Question: Im trying to have a summary page and using a MUI Dialog to acheive this.
This is the dialog I have:

But I am trying to make the two sides line up at the top instead of there being space above "Title 2". It seems that the Typographys are added from the bottom up starting with the last one in each div. The JSX Im using is:
'''
<Dialog className={classes.dialog} open={open} fullWidth maxWidth="md">
<DialogTitle disableTypography className={classes.dialogTitle}>
<Typography align="center" variant="h5">
Summary
</Typography>
</DialogTitle>
<DialogContent dividers>
<div
className={
booleanVar === true ? classes.test1 : classes.test3
}
>
<Typography
align="center"
variant="h6"
>{'Title 1'}</Typography>
<Typography align="left" variant="h6">{'Three'}</Typography>
<Typography align="left" variant="h6">{'Line'}</Typography>
<Typography align="left" variant="h6">{'Email:'}</Typography>
</div>
{booleanVar === true ? (
<div className={classes.test2}>
<Typography
align="center"
variant="h6"
>{'Title 2'}</Typography>
<Typography variant="h6">{'Two Line'}</Typography>
<Typography variant="h6">{'Example'}</Typography>
</div>
) : null}
</DialogContent>
</Dialog>
'''
Additionally, the CSS is:
'''
const useStyles = makeStyles((theme) => ({
dialog: {
borderRadius: "10px",
height: "auto",
justifyContent: "center",
margin: "auto",
width: "auto"
},
dialogTitle: {
padding: "6px 24px 16px 24px",
textAlign: "center"
},
test1: {
width: "49%",
margin: "auto",
textAlign: "left",
display: "inline-block",
paddingRight: "5px"
},
test2: {
width: "49%",
margin: "auto",
textAlign: "center",
display: "inline-block",
borderLeft: "0.1em solid #e0e0e0",
paddingLeft: "5px"
},
test3: {
width: "100%",
margin: "auto",
textAlign: "center",
display: "inline-block"
}
}));
'''
If anyone knows a solution with the CSS thats what Id prefer but I am open to any working solution!
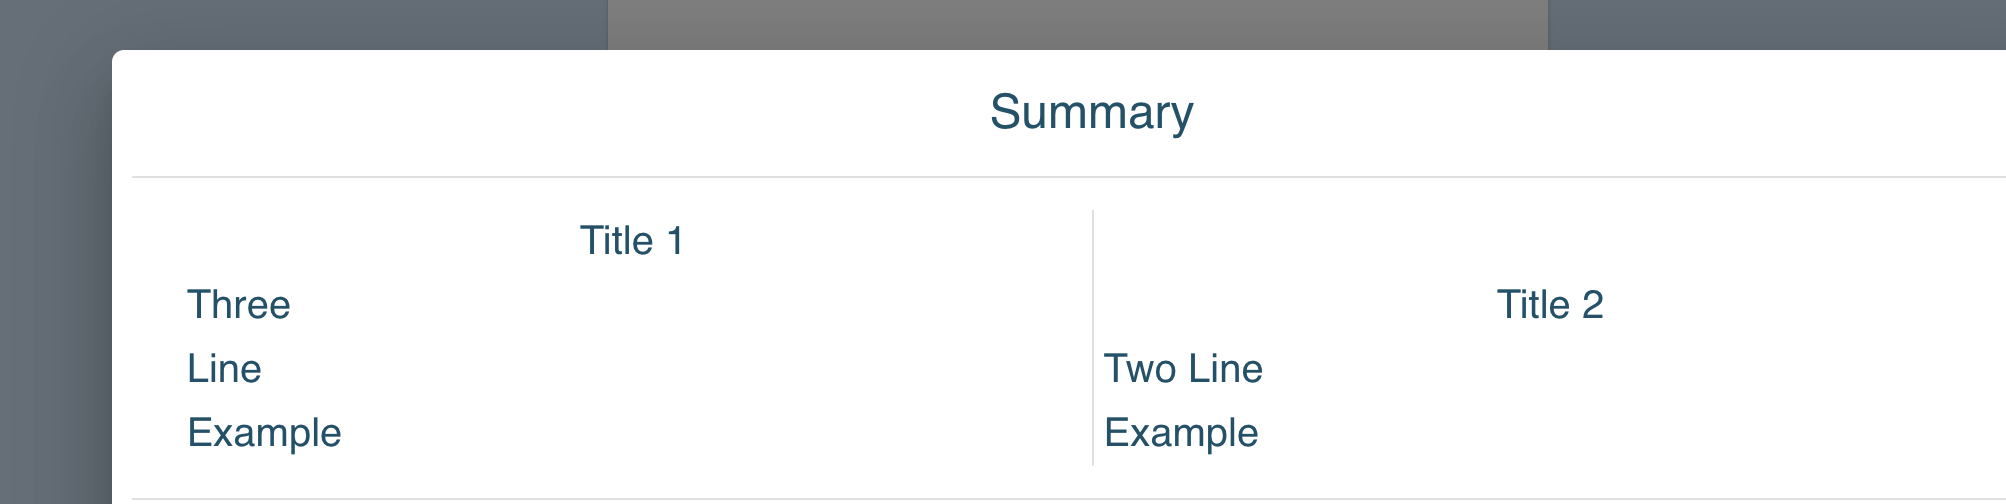
Answer: I was not able to find the origin of the issue, but I achieved the layout you wanted.
I modified the myDialog.js file a little bit, I removed the 'margin: "auto"', as it was not serving any purpose to your code from all three test classes namely 'test1', 'test2' and 'test3'.
After that imported a 'Box' component from Material UI like this:
'''
import {
Box, // here
Button,
Typography,
Dialog,
DialogActions,
DialogTitle,
DialogContent,
IconButton
} from "@material-ui/core";
'''
Then wrapped the dialog content with the '<Box>' component and added 'display="flex"' property to make apply flexbox layout to the wrapped div this way:
'''
<Box display="flex">
<div
className={
booleanVar !== undefined ? classes.test1 : classes.test3
}
>
<Typography align="center" variant="h6">{'Title 1'}</Typography>
<Typography align="left" variant="h6">{'Three'}</Typography>
<Typography align="left" variant="h6">{'Line'}</Typography>
<Typography align="left" variant="h6">{'Example'}</Typography>
</div>
{booleanVar !== undefined ? (
<div className={classes.test2}>
<Typography align="center" variant="h6">{'Title 2'}</Typography>
<Typography align="left" variant="h6">{'Two Line'}</Typography>
<Typography align="left" variant="h6">{'Example'}</Typography>
</div>
) : null}
</Box>
'''
You can check the codesandbox here: <URL>